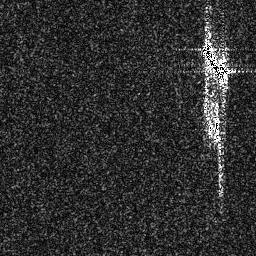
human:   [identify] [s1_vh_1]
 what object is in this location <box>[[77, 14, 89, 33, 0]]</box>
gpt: <ref>1 medium ship at the top right</ref>